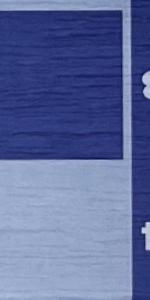
Label: Empty